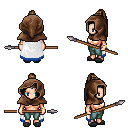
a pixel art fantasy rpg character, female body template, human, light skin, white trimmed cape, teal pants, blonde long topknot hairstyle, cloth hood, bracelets, gray slippers, spear, four views (front, back, left, right), 2x2 character sprite sheet, small pixel art, hard edges, no anti-aliasing